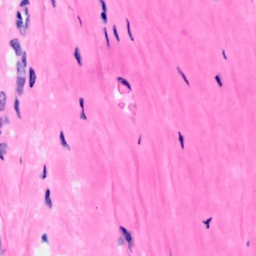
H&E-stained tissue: Breast